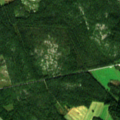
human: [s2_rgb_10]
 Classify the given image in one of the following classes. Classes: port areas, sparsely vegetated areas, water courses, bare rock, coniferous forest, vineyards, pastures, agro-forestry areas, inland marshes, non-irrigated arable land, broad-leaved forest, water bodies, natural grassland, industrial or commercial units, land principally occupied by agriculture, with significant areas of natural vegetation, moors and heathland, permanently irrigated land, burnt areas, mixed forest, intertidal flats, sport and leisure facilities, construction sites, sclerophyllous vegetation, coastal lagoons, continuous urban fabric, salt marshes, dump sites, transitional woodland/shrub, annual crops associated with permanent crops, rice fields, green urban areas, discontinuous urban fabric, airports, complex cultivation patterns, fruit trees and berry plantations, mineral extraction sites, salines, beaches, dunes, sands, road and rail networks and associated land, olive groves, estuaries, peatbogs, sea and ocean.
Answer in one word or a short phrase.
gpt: non-irrigated arable land, coniferous forest